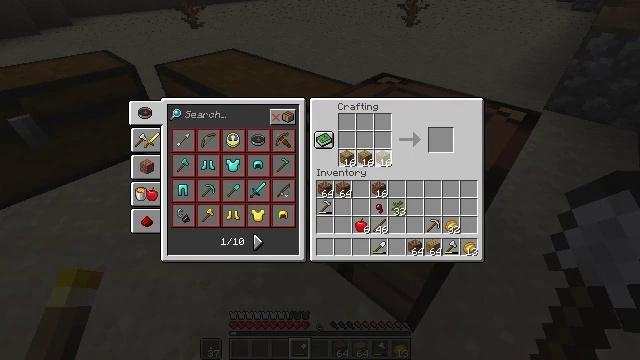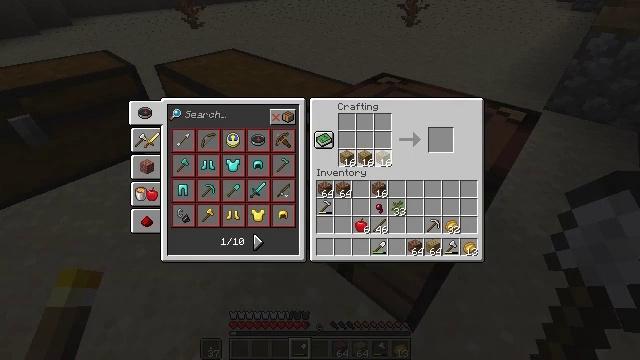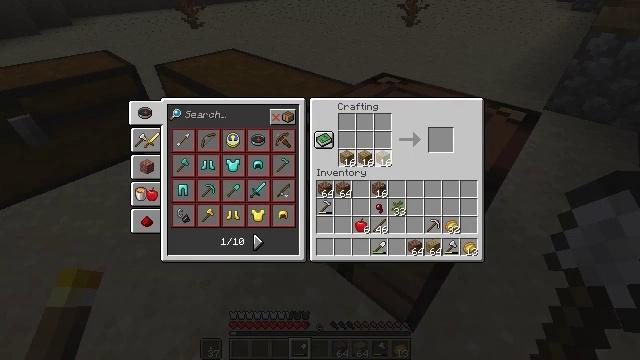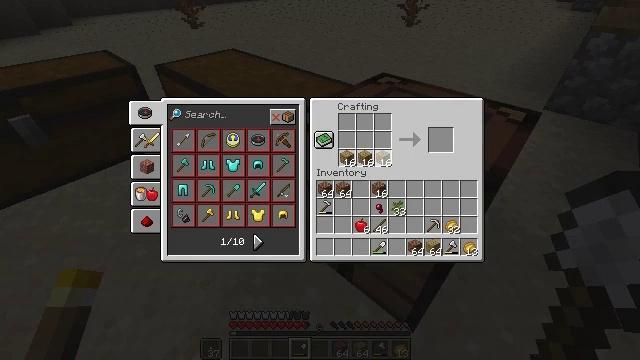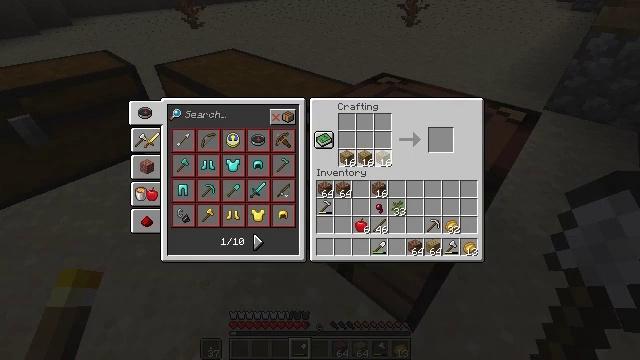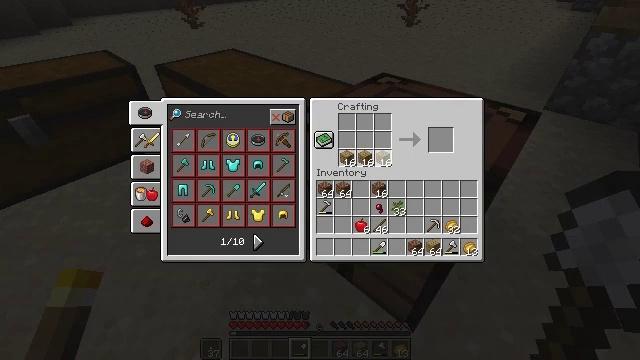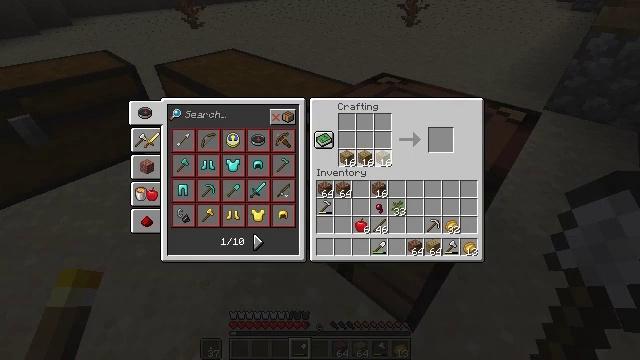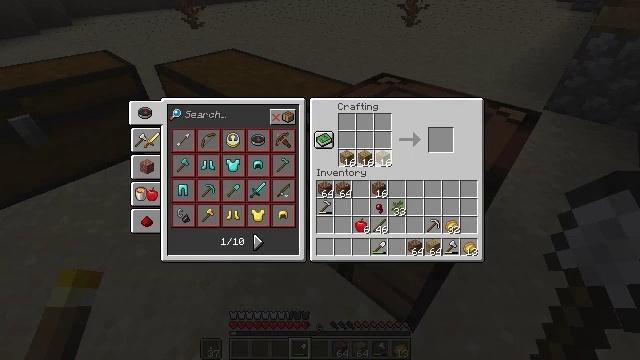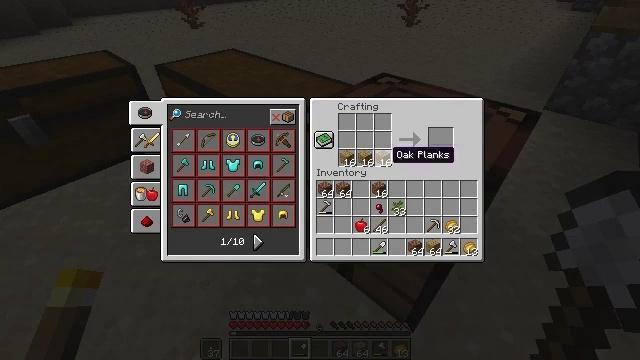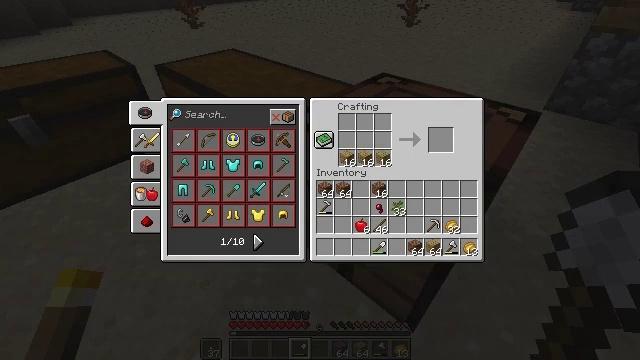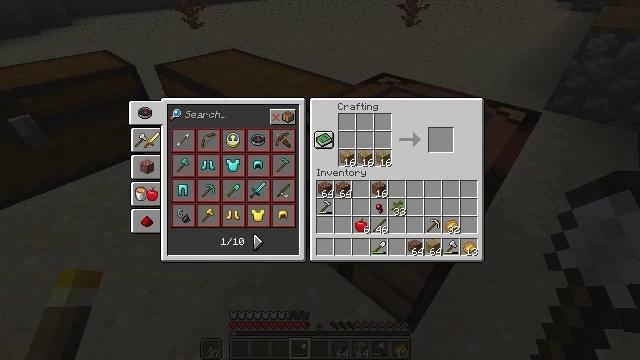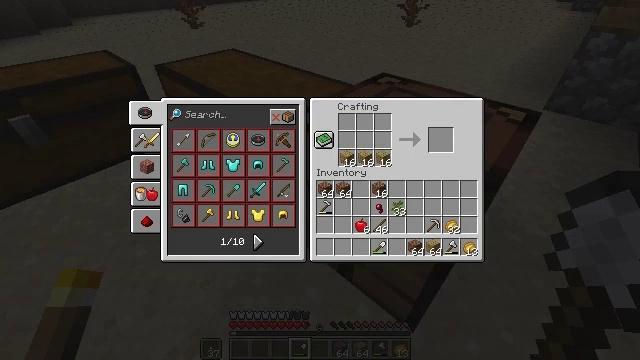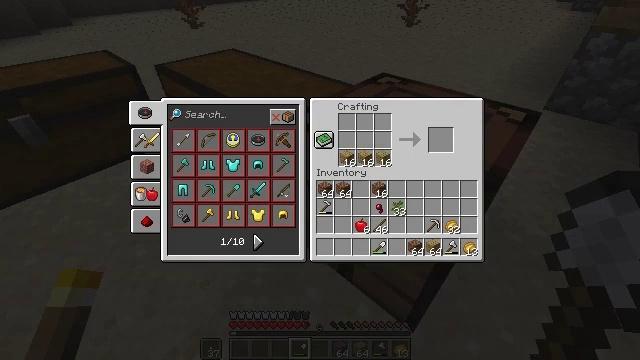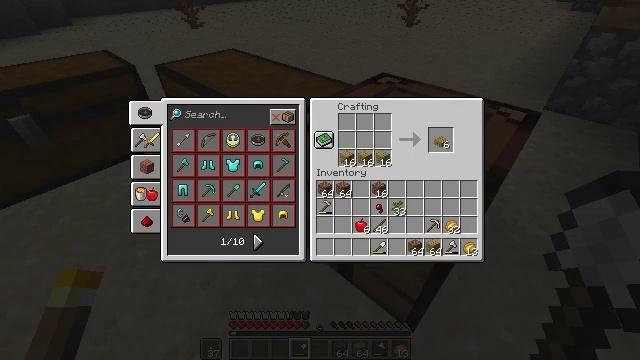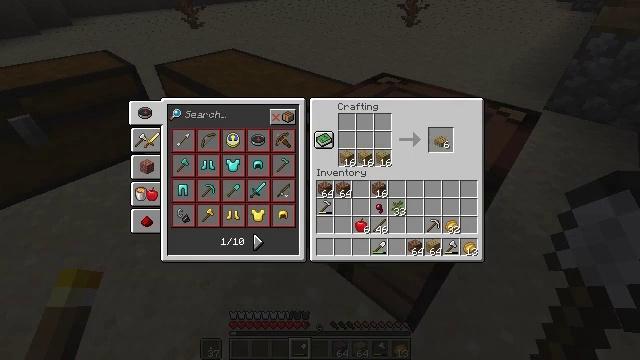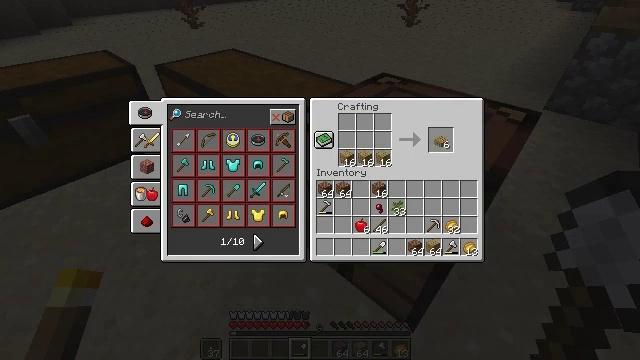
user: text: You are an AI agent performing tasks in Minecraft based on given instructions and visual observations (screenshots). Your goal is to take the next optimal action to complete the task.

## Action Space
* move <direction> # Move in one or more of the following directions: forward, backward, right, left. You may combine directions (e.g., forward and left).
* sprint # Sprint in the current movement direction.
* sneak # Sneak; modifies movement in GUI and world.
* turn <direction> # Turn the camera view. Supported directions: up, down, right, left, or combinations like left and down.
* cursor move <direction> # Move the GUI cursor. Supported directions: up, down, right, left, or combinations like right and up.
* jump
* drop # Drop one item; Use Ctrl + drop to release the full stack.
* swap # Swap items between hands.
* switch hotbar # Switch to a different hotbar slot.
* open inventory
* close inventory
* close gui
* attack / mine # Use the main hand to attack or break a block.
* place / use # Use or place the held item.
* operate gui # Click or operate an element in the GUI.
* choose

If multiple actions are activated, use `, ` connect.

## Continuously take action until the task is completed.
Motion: motion action
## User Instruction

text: Craft multiple oak slabs with planks.
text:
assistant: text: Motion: sneak, operate gui
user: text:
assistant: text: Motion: sneak, operate gui
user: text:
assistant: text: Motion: sneak, operate gui
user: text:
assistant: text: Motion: sneak, operate gui
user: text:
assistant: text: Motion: sneak, operate gui
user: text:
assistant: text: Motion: sneak, operate gui
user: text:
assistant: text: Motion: sneak, operate gui
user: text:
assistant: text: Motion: sneak
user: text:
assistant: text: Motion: sneak, cursor move right
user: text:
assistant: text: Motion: sneak, cursor move right
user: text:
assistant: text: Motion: sneak, cursor move right
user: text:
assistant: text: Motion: cursor move right and up
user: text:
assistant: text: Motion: no_op
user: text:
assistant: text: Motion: no_op
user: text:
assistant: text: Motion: no_op
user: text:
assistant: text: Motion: sneak
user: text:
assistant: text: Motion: sneak
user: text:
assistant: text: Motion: sneak
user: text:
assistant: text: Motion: sneak
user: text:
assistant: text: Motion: sneak
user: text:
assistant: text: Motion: sneak, operate gui
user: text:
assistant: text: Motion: sneak, operate gui
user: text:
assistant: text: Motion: sneak, operate gui
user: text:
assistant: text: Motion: sneak
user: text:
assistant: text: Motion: sneak
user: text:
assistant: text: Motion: sneak
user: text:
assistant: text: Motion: sneak
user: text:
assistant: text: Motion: sneak
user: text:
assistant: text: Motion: sneak
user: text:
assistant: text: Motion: sneak